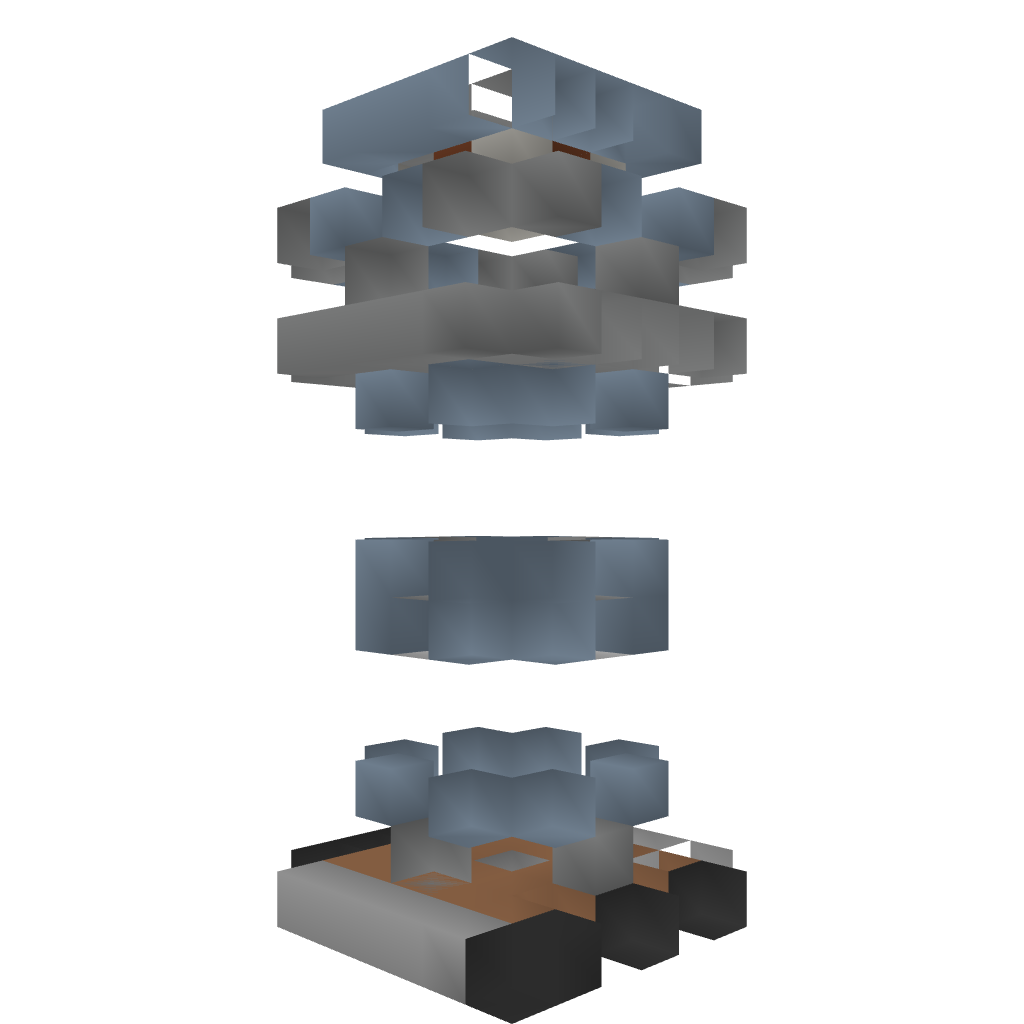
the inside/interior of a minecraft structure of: Stone Tower 1.5